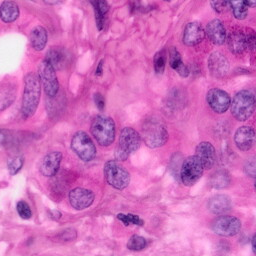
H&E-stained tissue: Pancreatic